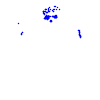
Particle: proton